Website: walmart
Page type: receipt
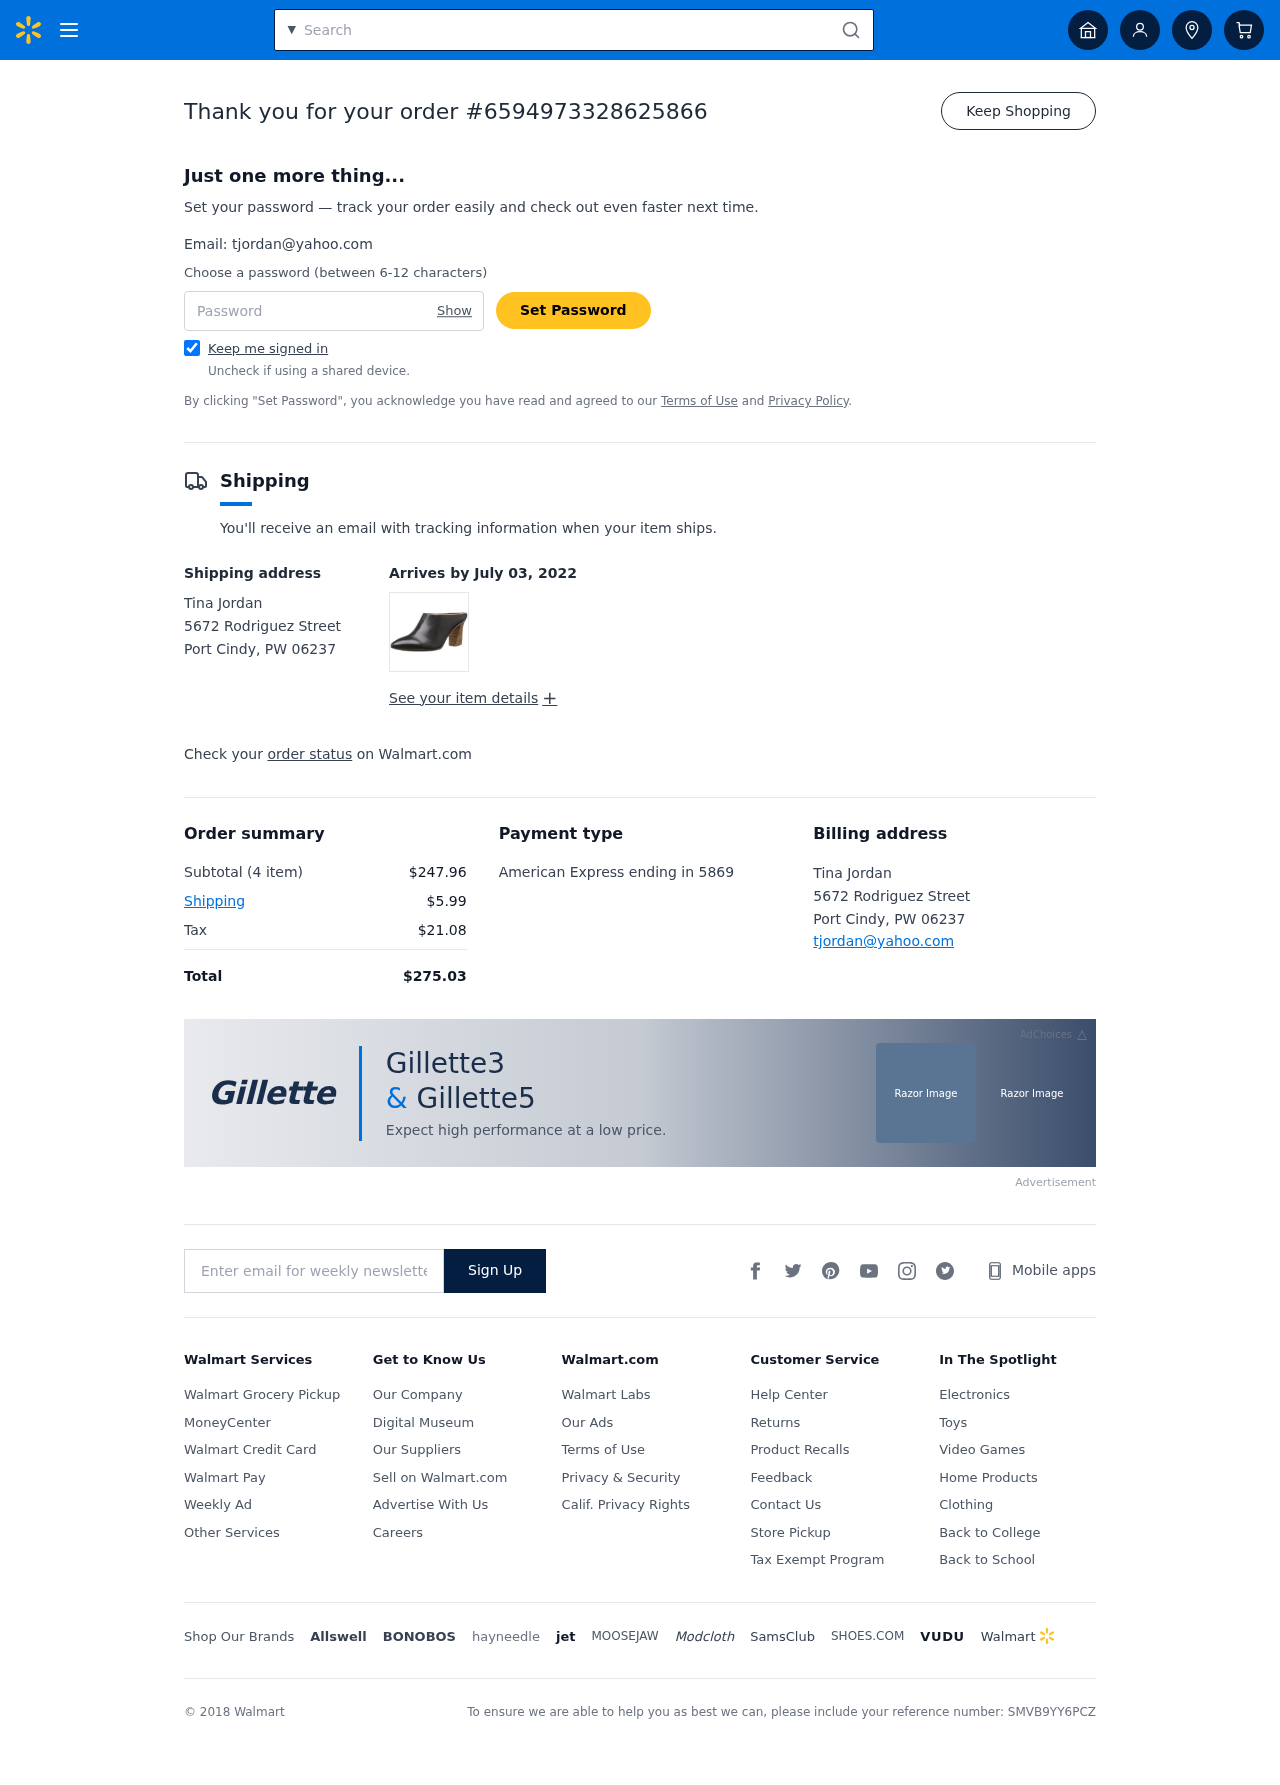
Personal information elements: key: PII_CARD_LAST4
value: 5869
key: PII_CARD_TYPE
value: American Express
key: PII_CITY_STATE_ZIP
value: Port Cindy, PW 06237
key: PII_EMAIL
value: tjordan@yahoo.com
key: PII_FULLNAME
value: Tina Jordan
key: PII_STREET
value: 5672 Rodriguez Street
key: PII_FULLNAME2
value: Tina Jordan
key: PII_CITY
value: Port Cindy
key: PII_STATE
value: PW
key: PII_STATE_ABBR
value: PW
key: PII_POSTCODE
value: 06237
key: PII_POSTCODE_FULL
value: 06237
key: PII_CITY_STATE
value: Port Cindy, PW
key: PII_POSTCODE_NUMERIC
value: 6237
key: PII_EMAIL2
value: tjordan@yahoo.com
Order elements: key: ORDER_ID
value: #6594973328625866
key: ORDER_DELIVERY_DATE
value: July 03, 2022
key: ORDER_NUM_ITEMS
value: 4 item
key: ORDER_SUBTOTAL
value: $247.96
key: ORDER_SHIPPING_COST
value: $5.99
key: ORDER_TAX
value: $21.08
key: ORDER_TOTAL
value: $275.03
Search elements: key: HEADER_SEARCH
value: Search